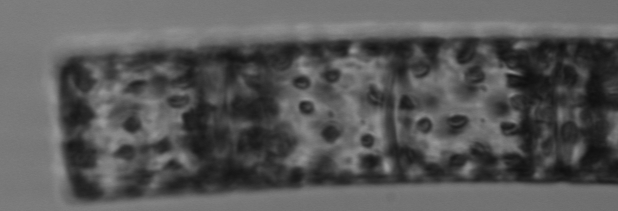
Label: Guinardia_flaccida